Interaction volume radius: 5 \u00c5
Interaction volume height: 25 \u00c5
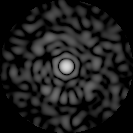
Disorder parameter: 0.8382